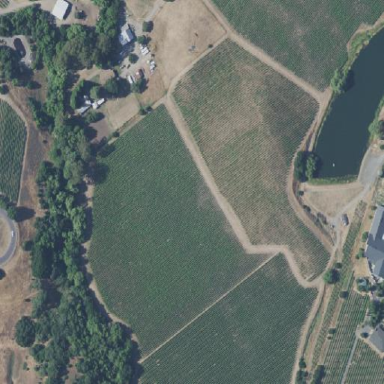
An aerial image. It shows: Vineyard growing grapes.